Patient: sex M, age 43
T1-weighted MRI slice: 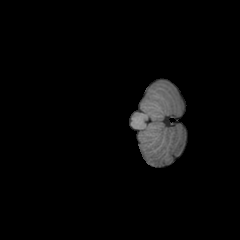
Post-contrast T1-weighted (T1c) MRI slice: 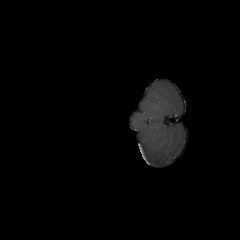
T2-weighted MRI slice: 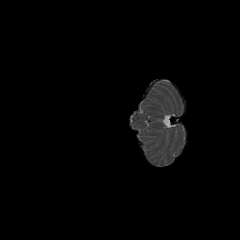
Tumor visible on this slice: no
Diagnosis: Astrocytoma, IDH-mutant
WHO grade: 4